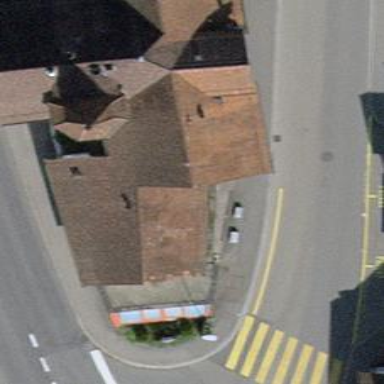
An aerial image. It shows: Restaurant.